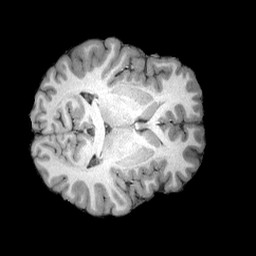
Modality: T1w
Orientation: axial
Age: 19
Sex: female